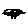
Label: tree